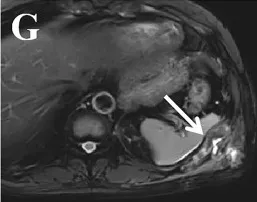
A 58-year-old man treated GIST metastases in the chest wall with MWA. (G-I) In April 2022, the tumor size was 5.3x2.4cm, and CEUS showed enhanced area.
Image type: radiology (mri)